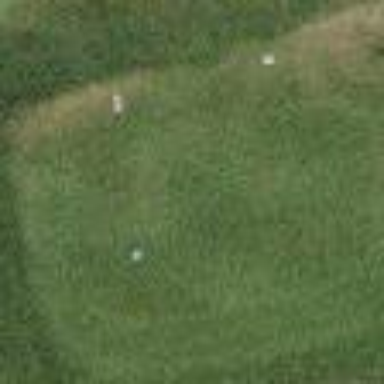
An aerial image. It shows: Golf tee.